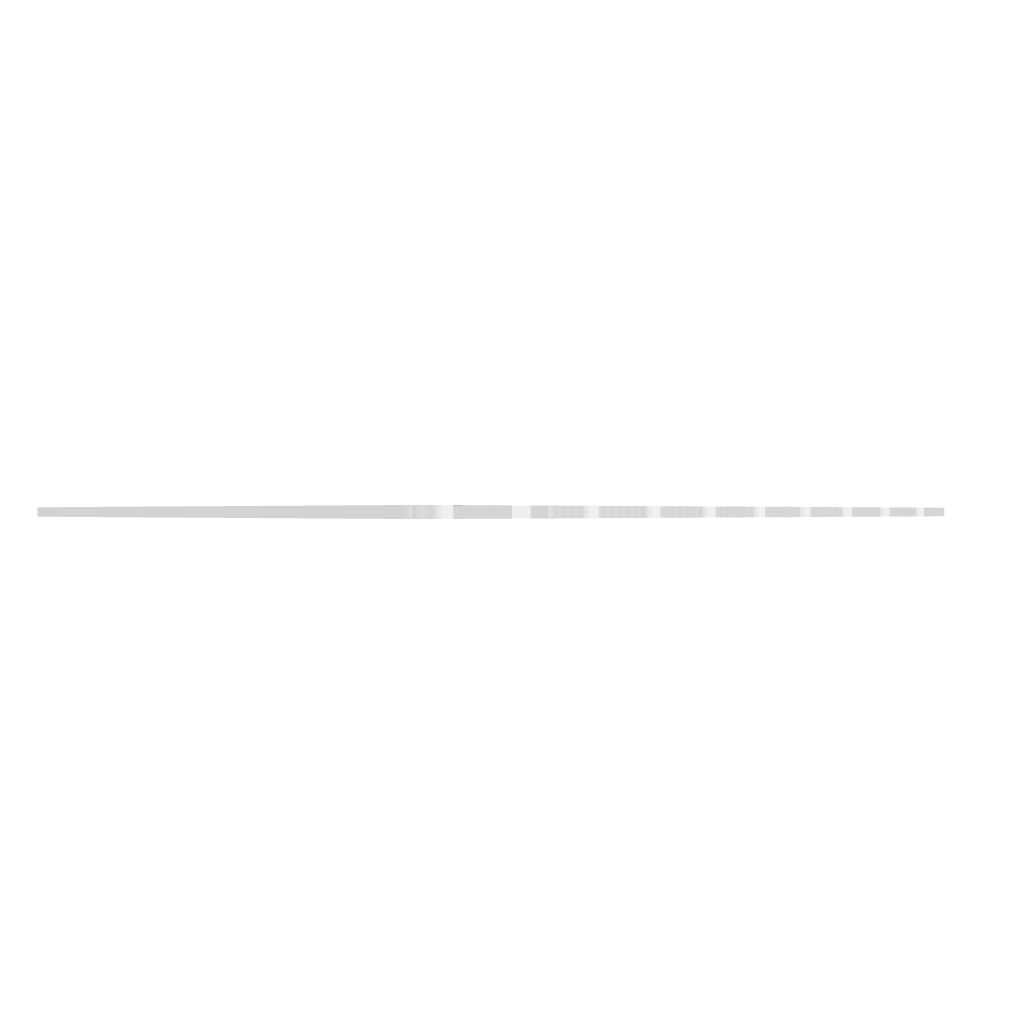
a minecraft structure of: nothing trash